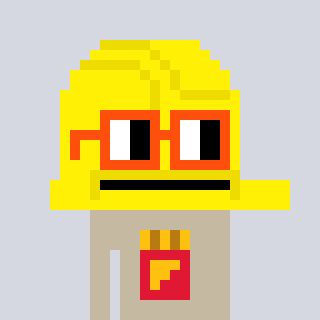
a pixel art character with square orange glasses, a construction helmet-shaped head and a bege-colored body on a cool background